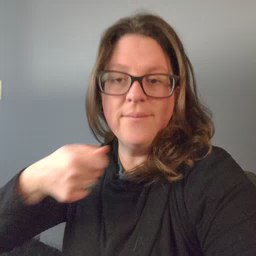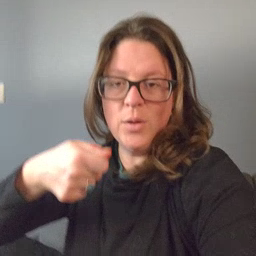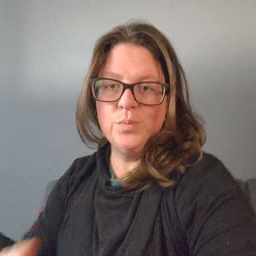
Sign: vacuum